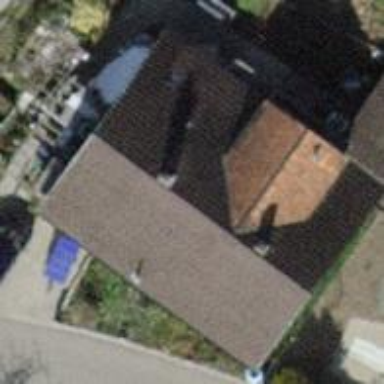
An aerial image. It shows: Detached building.